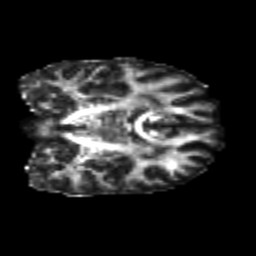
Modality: FA
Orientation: coronal
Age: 22
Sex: female
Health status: healthy
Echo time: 0.074 s